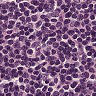
Metastatic tissue present: no